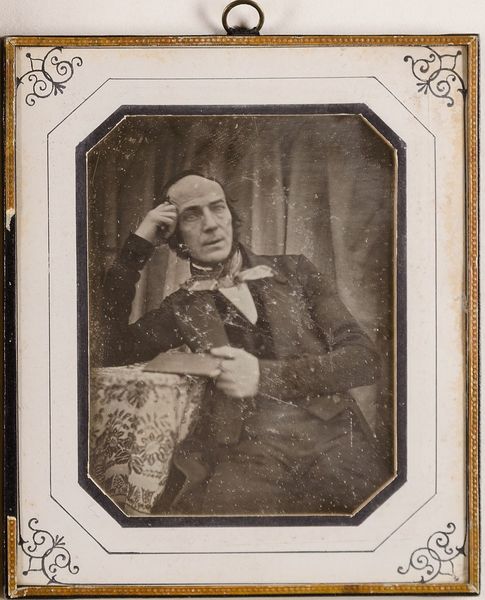
Titel: Unbekannter Mann
Künstler: Ludwig Schultz
Standort: Hamburg
Institution: Museum für Kunst und Gewerbe Hamburg
Schlagwörter: mann, gesten, portrait, figur, foto, fotografie, photographie, photo, lichtbild, daguerreotypie, bildwerke, angewandte und bildende kunst, hessische systematik, porträt, armhaltungen, porträtfotografie, porträtphotographie, hüftbild